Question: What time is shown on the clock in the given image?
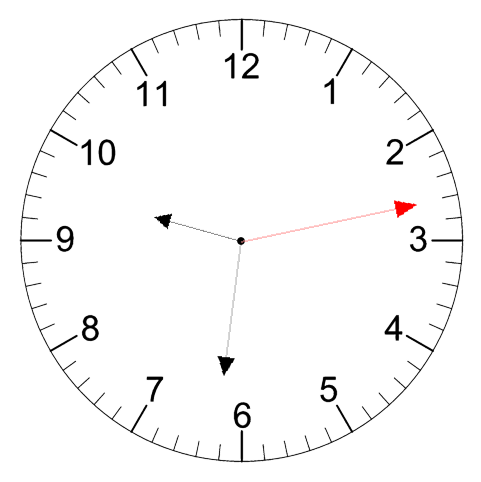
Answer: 09:31:13